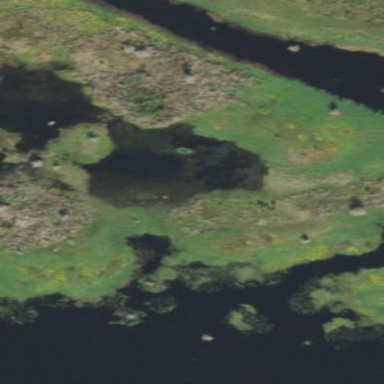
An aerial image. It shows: Marsh wetland.